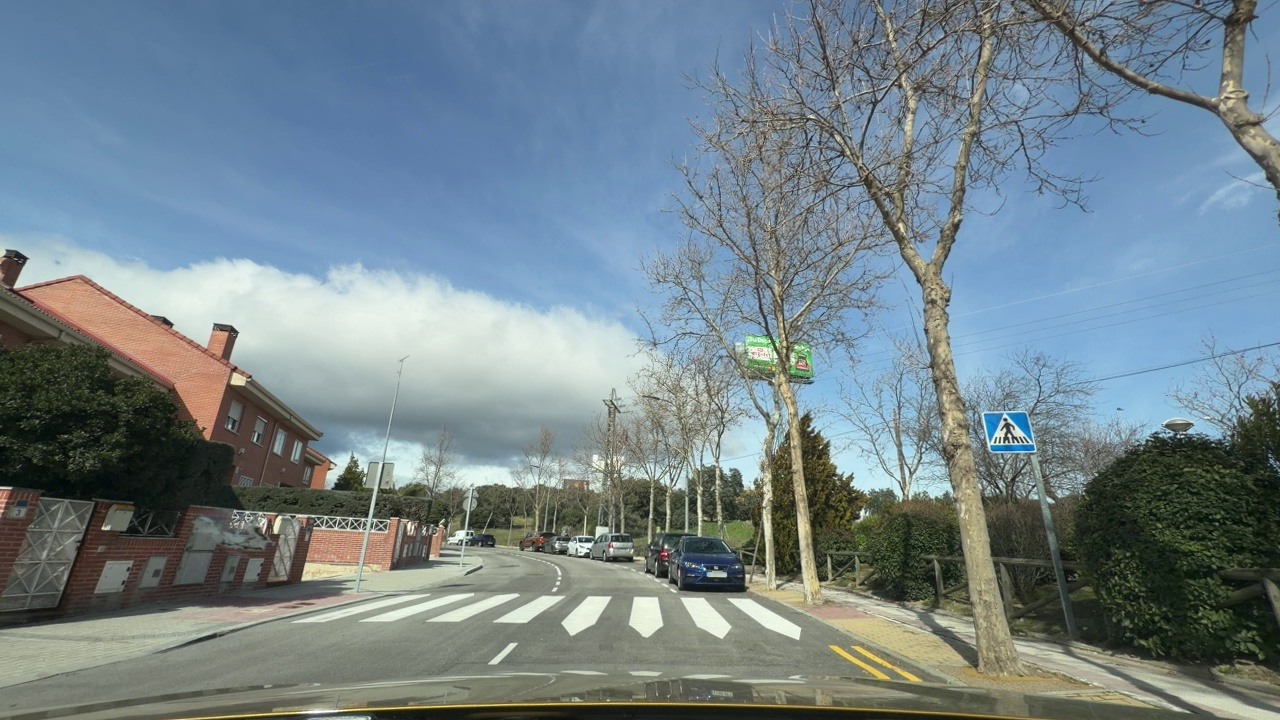
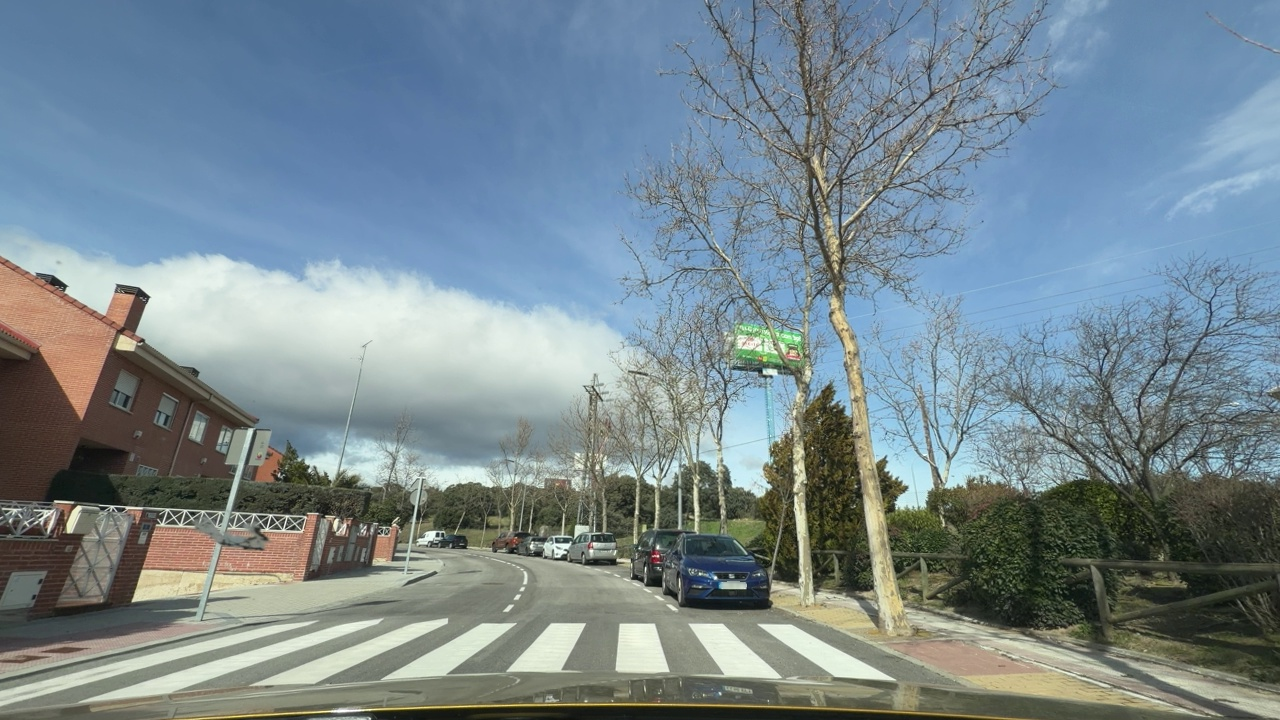
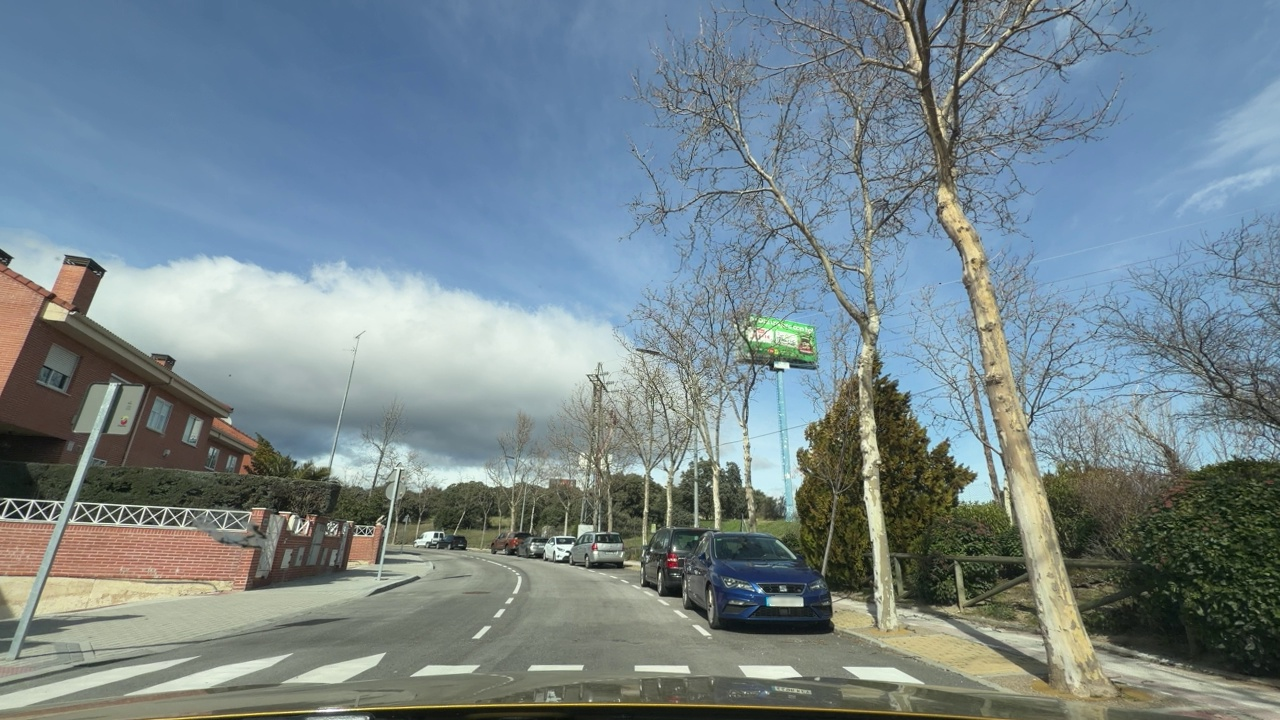
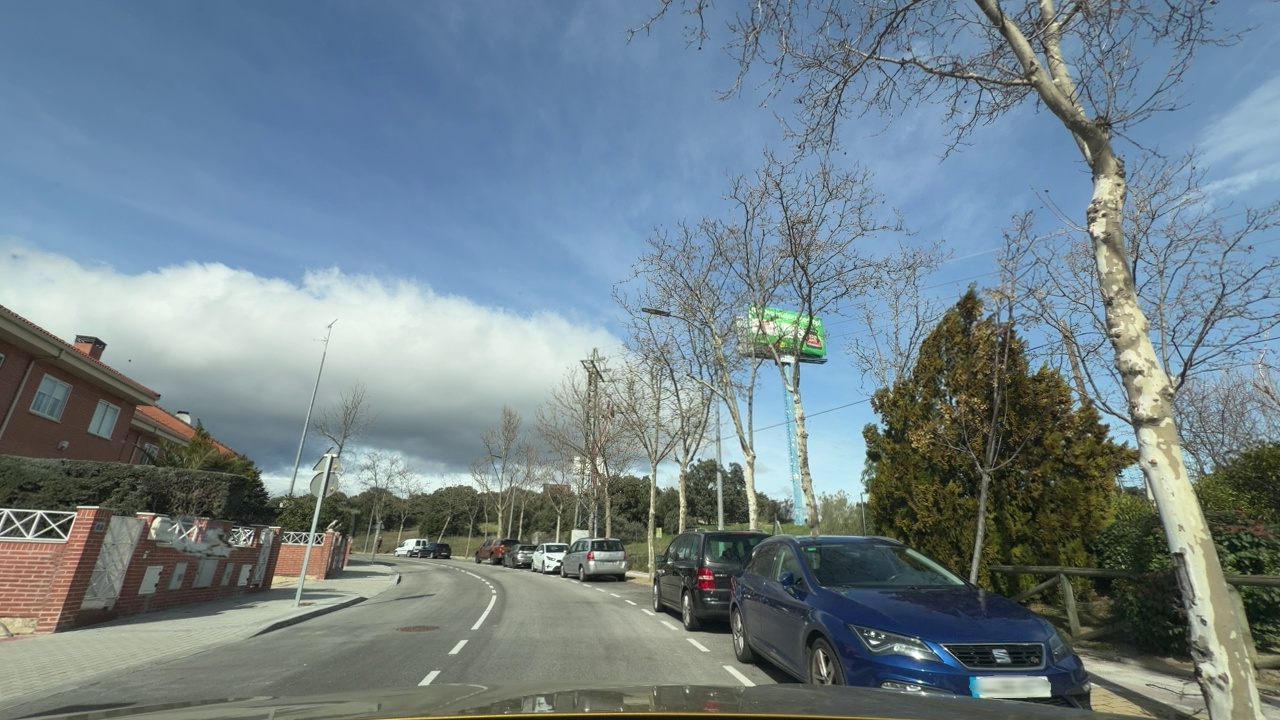
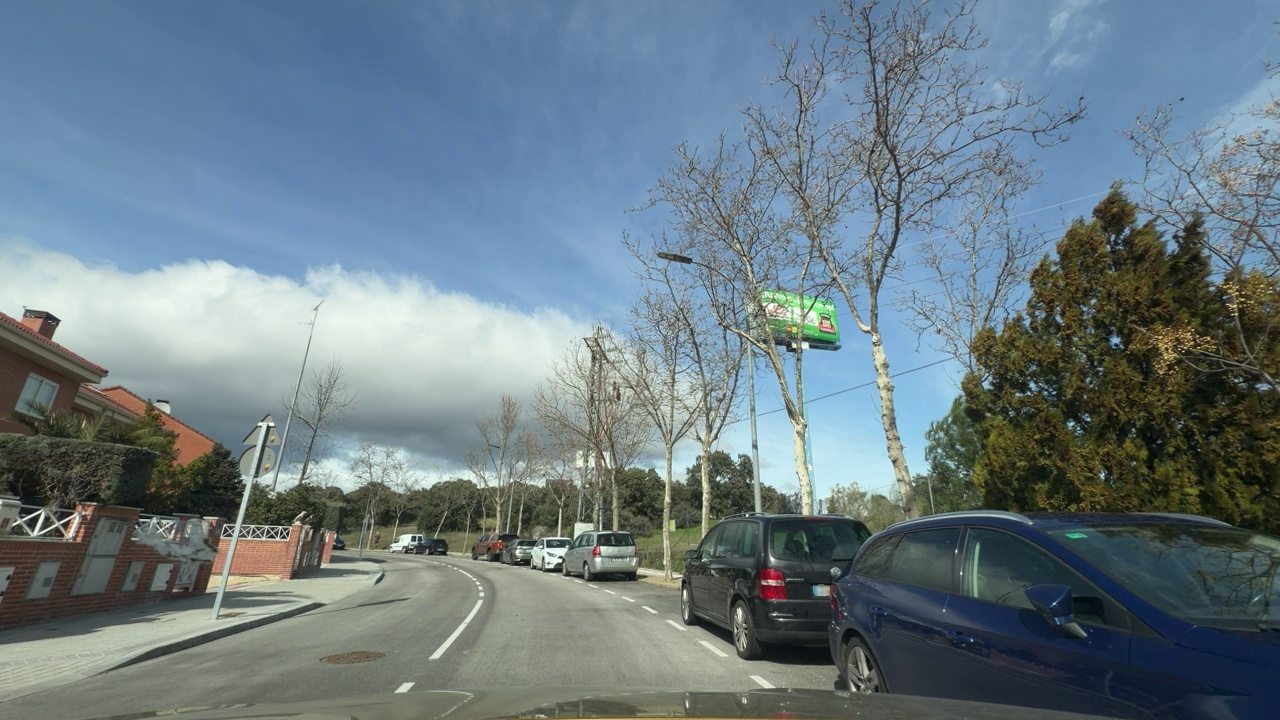
Situation: Lateral parked car
Question: Are vehicles present on the right side of the ego lane?
Answer: Yes
Reasoning: There are lateral parked cars parked in parallel on the right side of the ego lane

Situation: Lateral parked car
Question: Are vehicles parked parallel or perpendicular to the roadway near the ego lane?
Answer: Yes
Reasoning: Cars are being parked parallel to the ego lane, but only on the right side

Situation: Lateral parked car
Question: Does the environment indicate an urban road where curbside parking is permitted?
Answer: Yes
Reasoning: Buildings and curbside parking indicate an urban environment

Situation: Lateral parked car
Question: Is the ego vehicle traveling in a middle lane with traffic lanes on both sides?
Answer: No
Reasoning: It is a two-way road with one lane for each direction and ego is driving on the right lane

Situation: Lateral parked car
Question: Are vehicles present on the left side of the ego lane?
Answer: No
Reasoning: There are no parked vehicles on the left